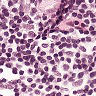
Metastatic tissue present: no